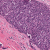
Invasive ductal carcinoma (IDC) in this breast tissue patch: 0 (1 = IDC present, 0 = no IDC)